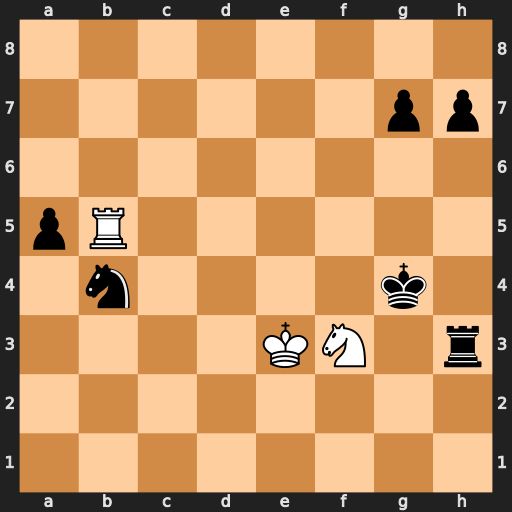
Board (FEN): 8/6pp/8/pR6/1n4k1/4KN1r/8/8
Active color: w
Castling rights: -
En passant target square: -
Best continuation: Rg5#